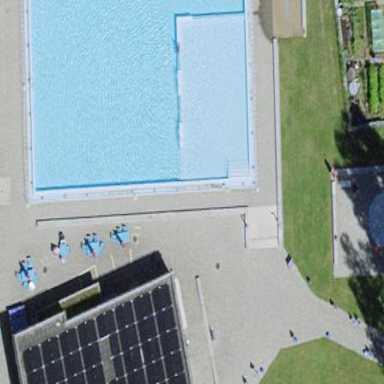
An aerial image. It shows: Swimming pool located in leisure land.